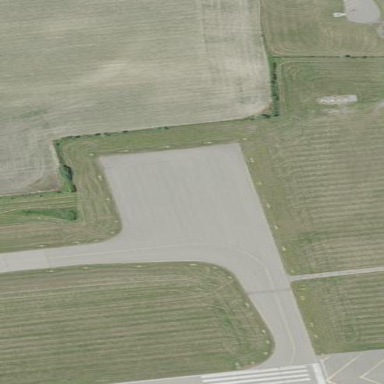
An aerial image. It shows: Apron at the airport.